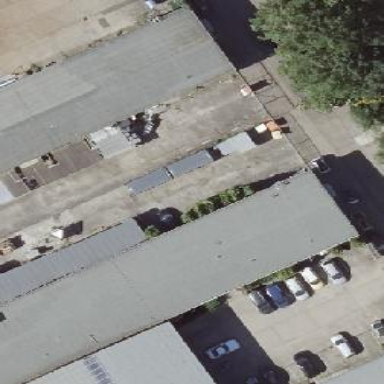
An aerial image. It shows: Commercial building housing car repair shop.